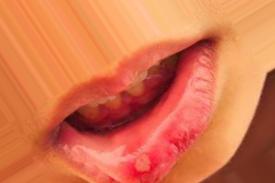
Condition: Mouth Ulcer